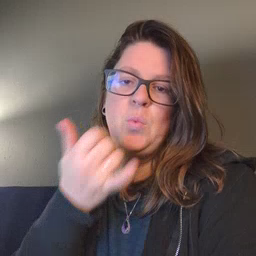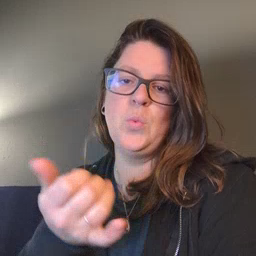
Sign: callonphone